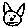
Label: cat